二年级 · 算术
一个篮球重 600 克, 一个网球重 ( ) 克, 一个羽毛球重 ( ) 克。

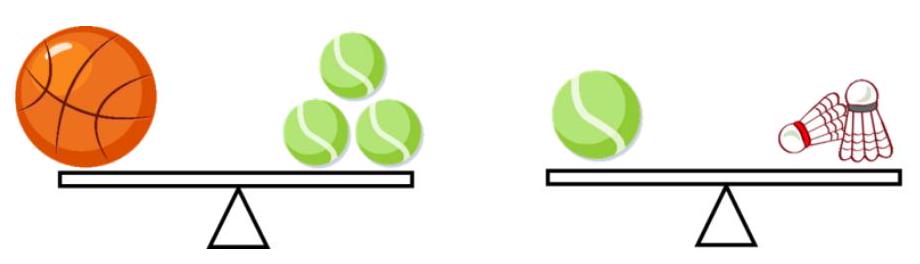
答案: $200 \quad 100$